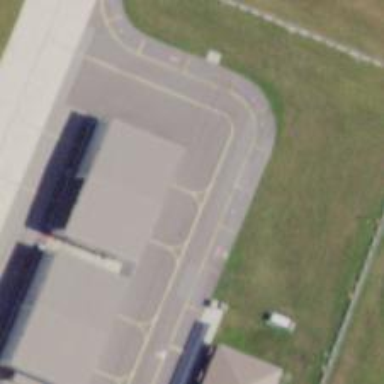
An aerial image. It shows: Image of taxiway at airport.